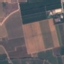
Label: PermanentCrop